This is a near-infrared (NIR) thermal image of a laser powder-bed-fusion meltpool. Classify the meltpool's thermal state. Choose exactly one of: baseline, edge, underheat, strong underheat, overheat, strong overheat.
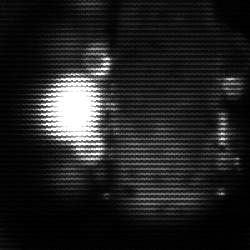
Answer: strong underheat